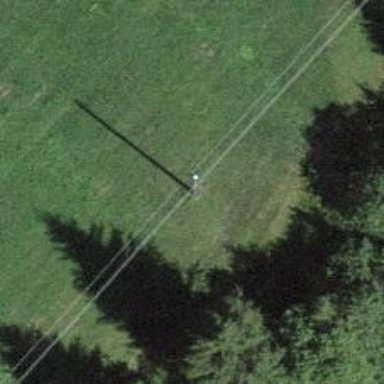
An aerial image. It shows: Utility pole in the area.